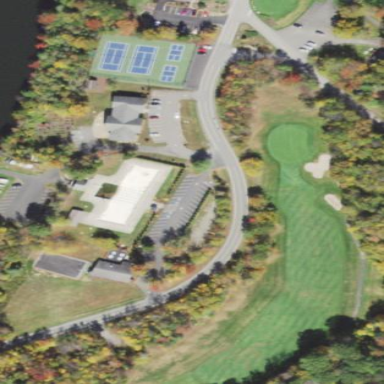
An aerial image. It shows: Grassy area designated as golf fairway.